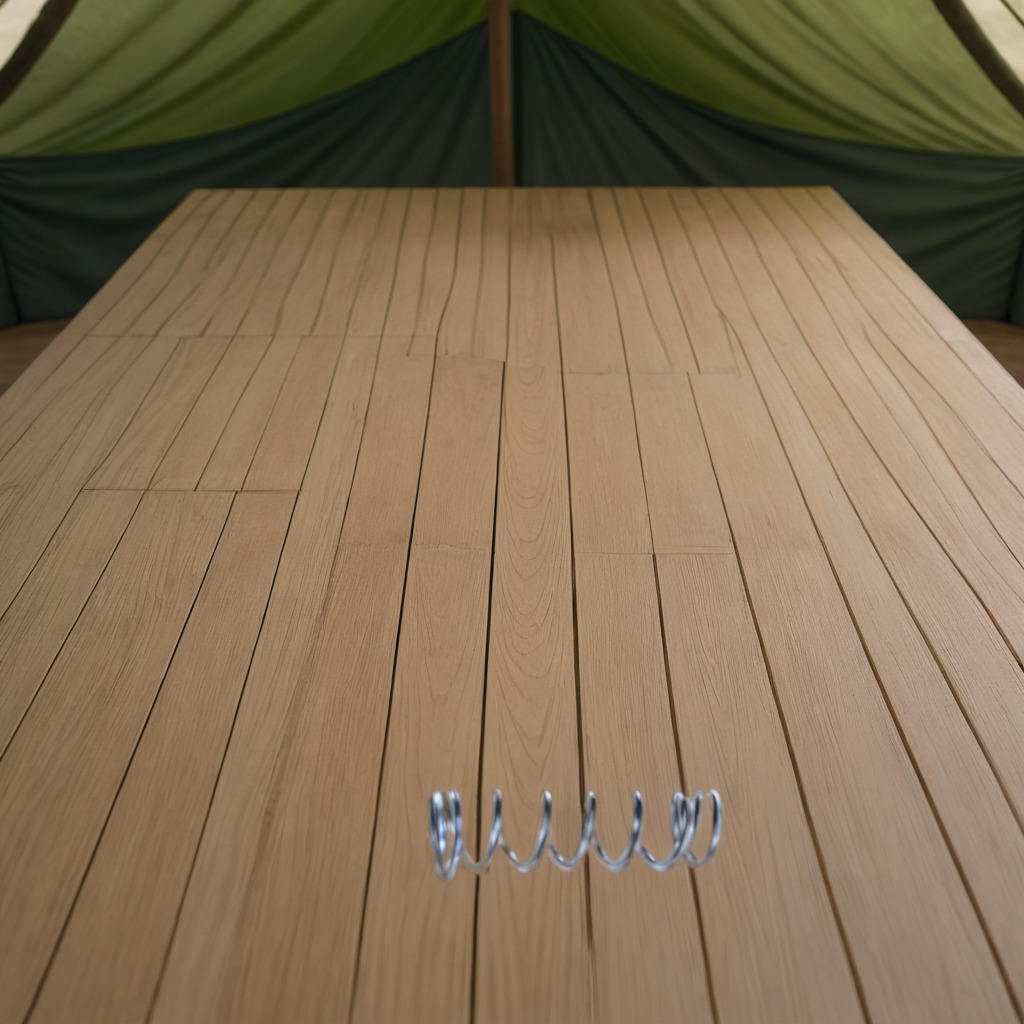
A coiled metal spring lies on a wooden table inside a jungle field workshop tent.